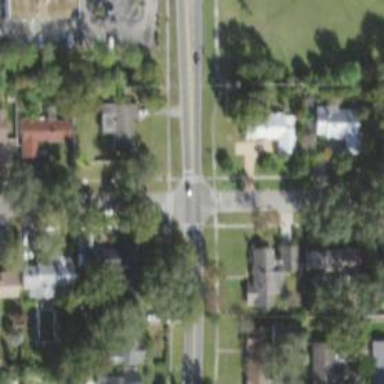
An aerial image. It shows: Road with stop sign.